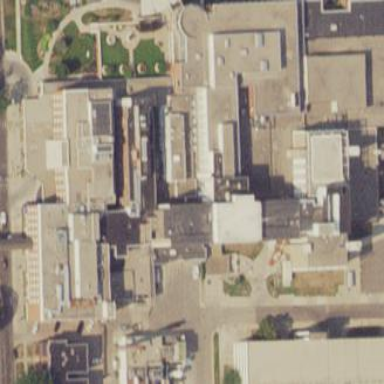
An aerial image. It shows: Hospital providing healthcare services.